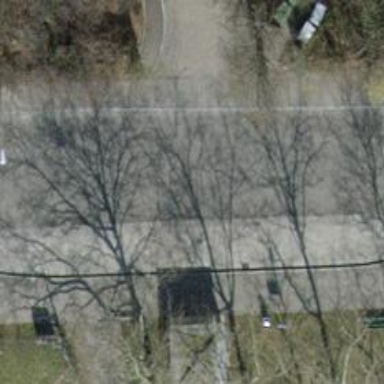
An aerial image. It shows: Secondary road with separate asphalt sidewalks.